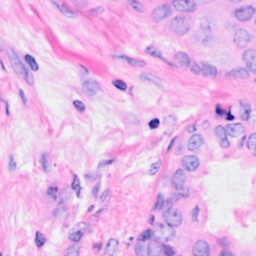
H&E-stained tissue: Breast